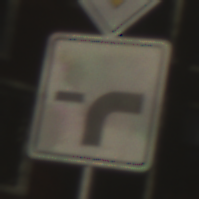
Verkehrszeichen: VerlaufVorfahrtsstrasse9
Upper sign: Vorfahrtsstrasse
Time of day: SunriseSunset
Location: Outdoor (Urban)
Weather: PartlyCloudy
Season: Autumn
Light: Natural